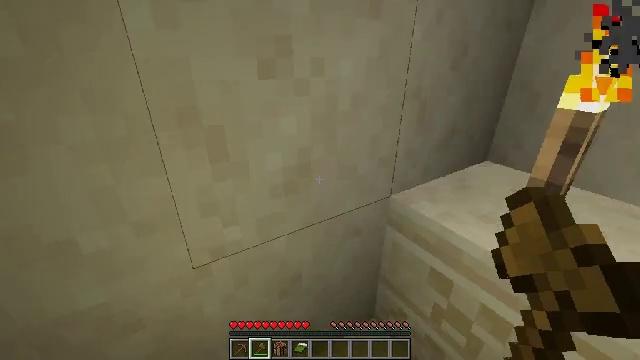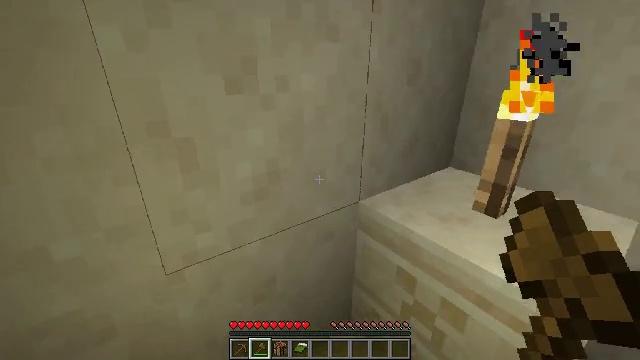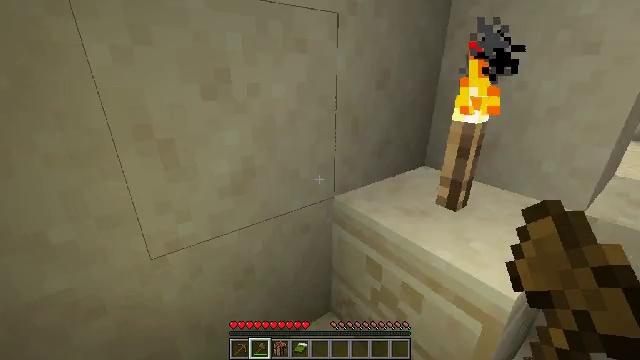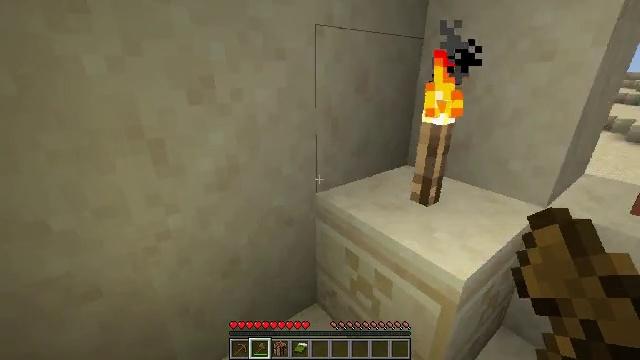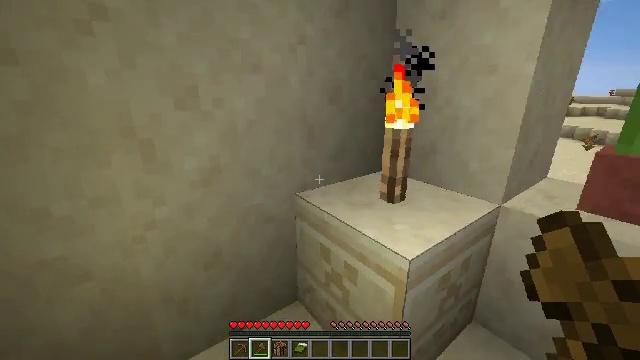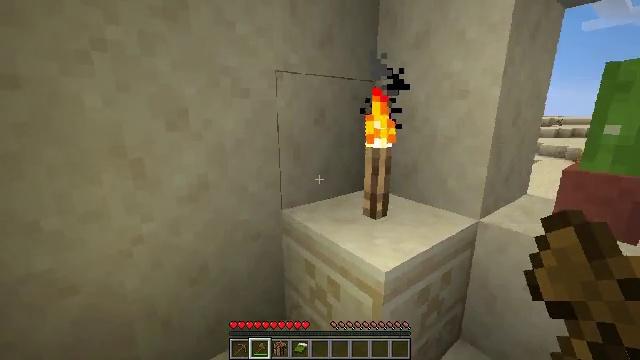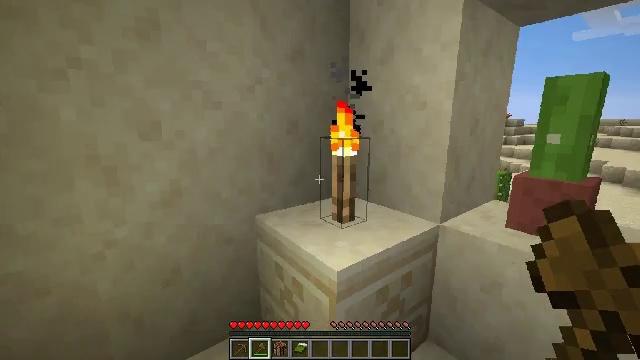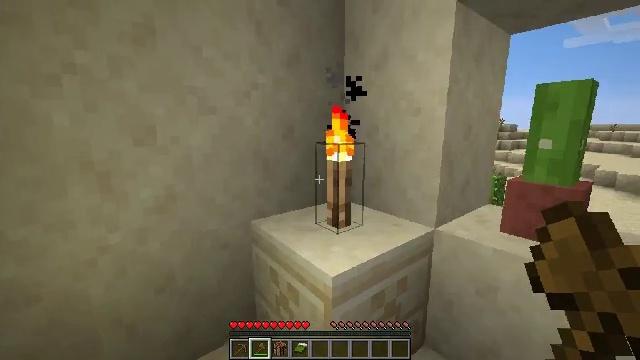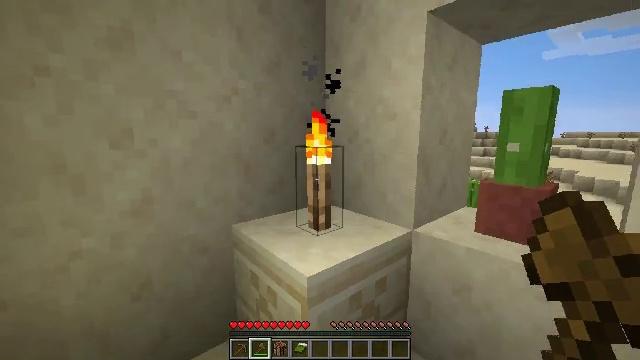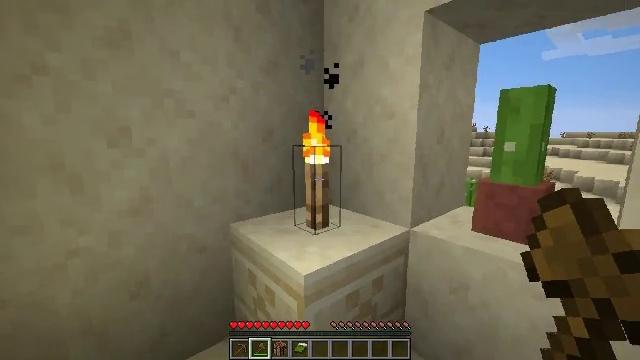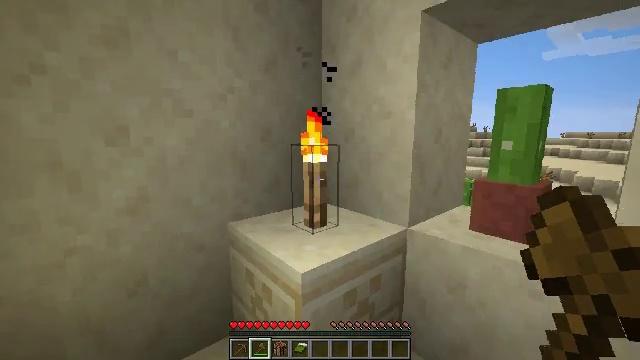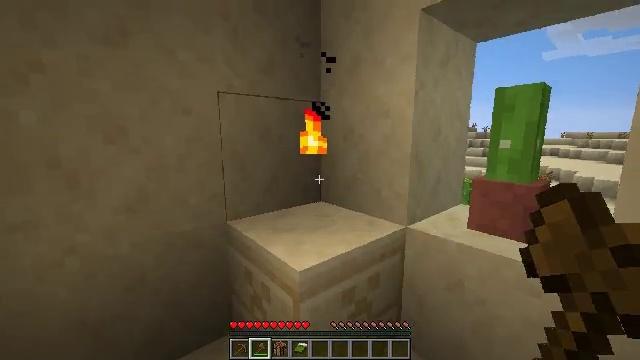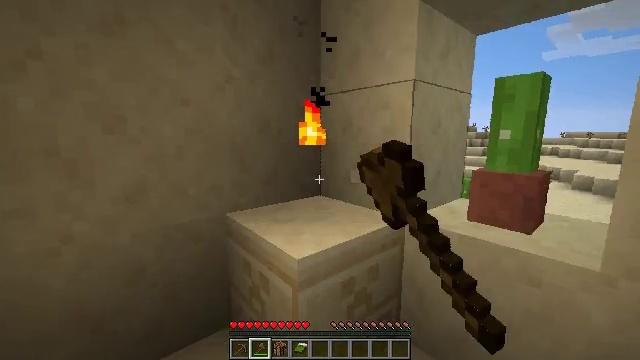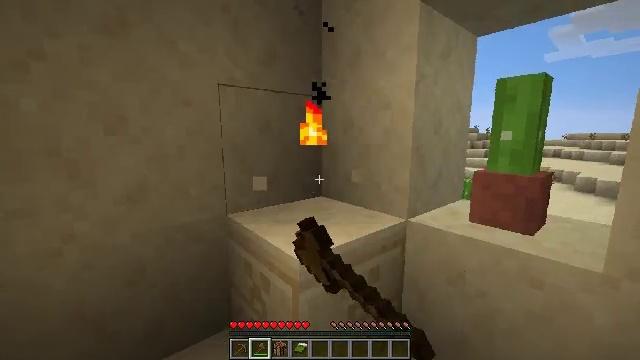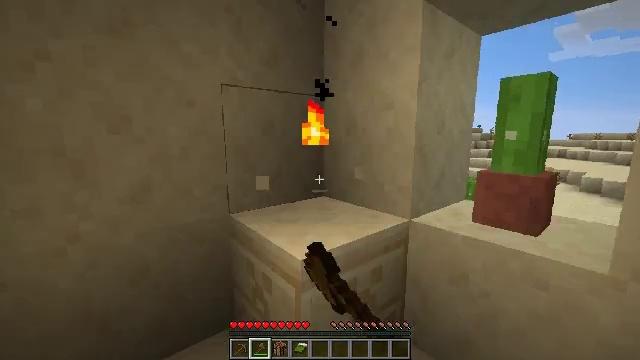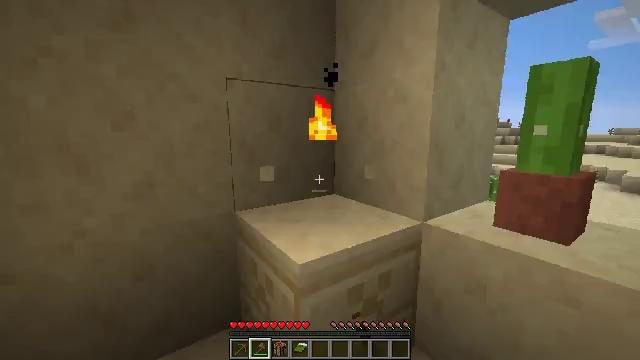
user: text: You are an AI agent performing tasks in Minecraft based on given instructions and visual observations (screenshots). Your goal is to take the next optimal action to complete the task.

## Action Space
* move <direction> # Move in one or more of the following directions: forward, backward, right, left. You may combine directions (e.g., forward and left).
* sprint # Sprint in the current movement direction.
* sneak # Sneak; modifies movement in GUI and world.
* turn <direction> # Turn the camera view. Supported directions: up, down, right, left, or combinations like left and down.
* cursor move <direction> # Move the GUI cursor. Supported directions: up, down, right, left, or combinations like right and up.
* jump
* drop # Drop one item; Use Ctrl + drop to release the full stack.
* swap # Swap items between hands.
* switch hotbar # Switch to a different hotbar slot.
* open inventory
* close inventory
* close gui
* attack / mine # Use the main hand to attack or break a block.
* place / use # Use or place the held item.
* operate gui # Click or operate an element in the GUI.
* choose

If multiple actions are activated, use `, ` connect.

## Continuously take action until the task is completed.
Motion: motion action
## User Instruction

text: Remove the torch from its spot.
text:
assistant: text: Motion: move back and move right, turn right and up
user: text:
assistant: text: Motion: move back and move right
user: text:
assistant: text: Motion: move back and move right
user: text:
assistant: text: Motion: move back and move right, turn up
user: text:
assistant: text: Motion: move right, turn up
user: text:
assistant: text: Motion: turn up
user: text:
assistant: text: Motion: turn up
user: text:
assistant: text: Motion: turn right and up
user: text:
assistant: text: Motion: no_op
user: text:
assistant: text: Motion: no_op
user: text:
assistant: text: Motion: attack / mine
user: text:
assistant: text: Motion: attack / mine
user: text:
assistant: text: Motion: attack / mine
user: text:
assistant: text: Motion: move forward and move right
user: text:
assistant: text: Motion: move forward and move right, turn left and down
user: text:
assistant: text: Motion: no_op